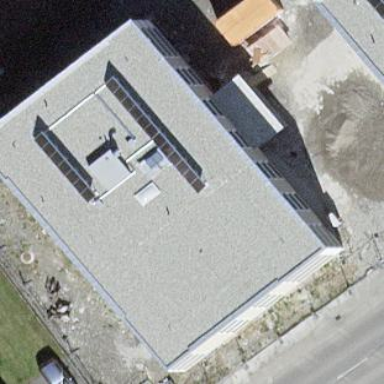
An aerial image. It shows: Five-aisled roof shape adorns the apartments building.